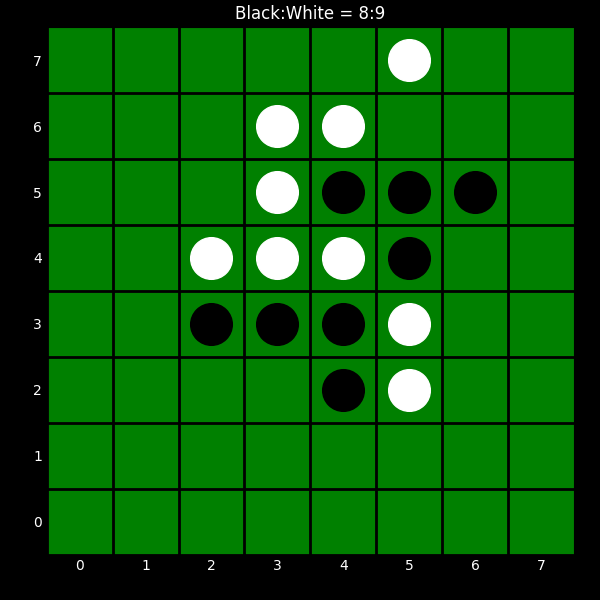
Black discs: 8
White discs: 9